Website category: university
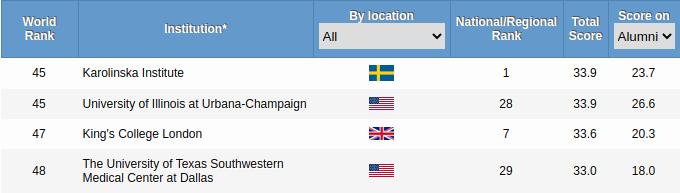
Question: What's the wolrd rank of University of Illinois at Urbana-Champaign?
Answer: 45

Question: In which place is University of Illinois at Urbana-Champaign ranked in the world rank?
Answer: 45

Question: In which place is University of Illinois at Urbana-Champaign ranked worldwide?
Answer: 45

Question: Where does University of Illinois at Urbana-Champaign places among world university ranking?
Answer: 45

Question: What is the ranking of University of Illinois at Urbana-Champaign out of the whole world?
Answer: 45

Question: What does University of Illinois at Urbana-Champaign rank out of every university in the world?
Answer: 45

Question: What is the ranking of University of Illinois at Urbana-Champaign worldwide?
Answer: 45

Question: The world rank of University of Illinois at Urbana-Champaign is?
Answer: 45

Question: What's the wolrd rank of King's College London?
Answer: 47

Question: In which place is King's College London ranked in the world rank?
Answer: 47

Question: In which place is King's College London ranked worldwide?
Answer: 47

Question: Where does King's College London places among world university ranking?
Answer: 47

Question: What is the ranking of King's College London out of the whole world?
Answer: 47

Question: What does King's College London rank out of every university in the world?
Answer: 47

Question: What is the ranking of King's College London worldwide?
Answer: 47

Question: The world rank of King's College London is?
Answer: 47

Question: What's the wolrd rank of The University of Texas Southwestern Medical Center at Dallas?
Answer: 48

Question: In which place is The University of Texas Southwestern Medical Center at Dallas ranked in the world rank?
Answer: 48

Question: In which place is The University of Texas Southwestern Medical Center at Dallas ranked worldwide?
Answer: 48

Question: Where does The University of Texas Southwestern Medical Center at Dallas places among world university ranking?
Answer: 48

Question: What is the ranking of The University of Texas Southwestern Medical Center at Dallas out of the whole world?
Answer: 48

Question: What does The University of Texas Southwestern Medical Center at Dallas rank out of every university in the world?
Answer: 48

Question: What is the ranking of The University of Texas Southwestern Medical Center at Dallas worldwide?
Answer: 48

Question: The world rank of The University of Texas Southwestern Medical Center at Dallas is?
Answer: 48

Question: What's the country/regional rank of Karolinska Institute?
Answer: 1

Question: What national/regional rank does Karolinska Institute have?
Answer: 1

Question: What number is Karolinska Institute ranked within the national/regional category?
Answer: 1

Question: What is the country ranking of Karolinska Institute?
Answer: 1

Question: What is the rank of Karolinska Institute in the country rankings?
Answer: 1

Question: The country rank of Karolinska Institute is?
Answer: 1

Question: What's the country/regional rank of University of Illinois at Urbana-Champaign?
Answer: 28

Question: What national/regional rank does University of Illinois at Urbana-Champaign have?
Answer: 28

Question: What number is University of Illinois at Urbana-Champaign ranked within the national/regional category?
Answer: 28

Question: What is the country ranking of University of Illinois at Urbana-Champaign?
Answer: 28

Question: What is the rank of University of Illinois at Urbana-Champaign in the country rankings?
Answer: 28

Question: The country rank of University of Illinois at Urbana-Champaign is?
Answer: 28

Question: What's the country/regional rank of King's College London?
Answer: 7

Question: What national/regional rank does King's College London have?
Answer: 7

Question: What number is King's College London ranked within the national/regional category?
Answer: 7

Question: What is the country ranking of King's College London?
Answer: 7

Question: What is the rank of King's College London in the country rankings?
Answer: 7

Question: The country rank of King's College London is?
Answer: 7

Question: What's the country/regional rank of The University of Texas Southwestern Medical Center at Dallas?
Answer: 29

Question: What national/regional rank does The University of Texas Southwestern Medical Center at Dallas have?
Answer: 29

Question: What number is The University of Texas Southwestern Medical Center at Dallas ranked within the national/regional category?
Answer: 29

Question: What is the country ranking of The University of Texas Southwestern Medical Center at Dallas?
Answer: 29

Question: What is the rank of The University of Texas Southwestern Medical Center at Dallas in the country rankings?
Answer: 29

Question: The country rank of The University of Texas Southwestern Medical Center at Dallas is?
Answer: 29

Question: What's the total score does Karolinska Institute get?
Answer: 33.9

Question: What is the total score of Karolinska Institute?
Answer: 33.9

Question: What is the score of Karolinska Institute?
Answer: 33.9

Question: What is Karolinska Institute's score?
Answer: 33.9

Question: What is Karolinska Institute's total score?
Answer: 33.9

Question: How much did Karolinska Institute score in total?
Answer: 33.9

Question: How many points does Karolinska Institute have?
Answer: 33.9

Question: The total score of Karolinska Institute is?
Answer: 33.9

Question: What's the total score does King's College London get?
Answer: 33.6

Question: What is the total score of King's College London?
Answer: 33.6

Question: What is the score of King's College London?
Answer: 33.6

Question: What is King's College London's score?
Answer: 33.6

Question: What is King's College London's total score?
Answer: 33.6

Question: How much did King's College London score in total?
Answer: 33.6

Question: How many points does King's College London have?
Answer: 33.6

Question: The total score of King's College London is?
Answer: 33.6